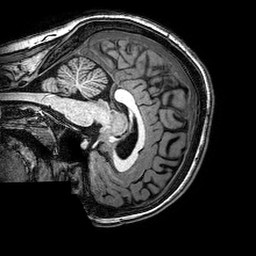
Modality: T1w
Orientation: sagittal
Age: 22
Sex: female
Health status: healthy
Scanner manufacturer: philips
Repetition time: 0.008151 s
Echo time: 0.00373 s